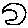
Label: moon